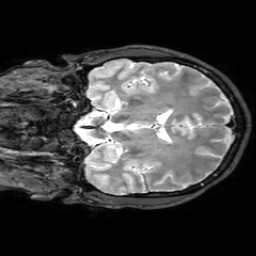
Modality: T2w
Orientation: coronal
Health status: healthy
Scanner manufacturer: philips
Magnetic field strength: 3 T
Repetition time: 2.5 s
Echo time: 0.1831 s